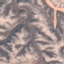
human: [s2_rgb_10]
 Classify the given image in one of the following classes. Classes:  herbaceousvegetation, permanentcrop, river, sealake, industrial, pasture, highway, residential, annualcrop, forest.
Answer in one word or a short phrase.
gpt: HerbaceousVegetation